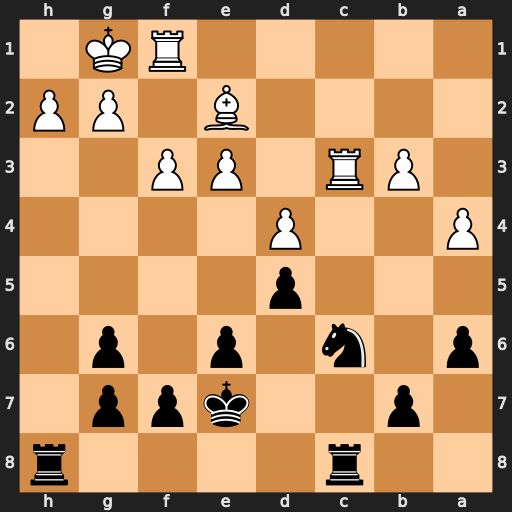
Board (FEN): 2r4r/1p2kpp1/p1n1p1p1/3p4/P2P4/1PR1PP2/4B1PP/5RK1
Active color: b
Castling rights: -
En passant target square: -
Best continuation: Nxd4 Rxc8 Nxe2+ Kf2 Rxc8